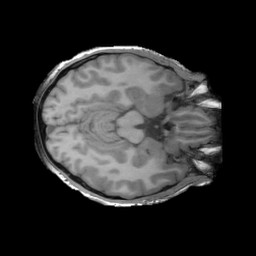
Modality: T1w
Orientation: axial
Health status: ill
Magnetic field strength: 3 T